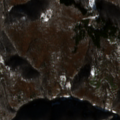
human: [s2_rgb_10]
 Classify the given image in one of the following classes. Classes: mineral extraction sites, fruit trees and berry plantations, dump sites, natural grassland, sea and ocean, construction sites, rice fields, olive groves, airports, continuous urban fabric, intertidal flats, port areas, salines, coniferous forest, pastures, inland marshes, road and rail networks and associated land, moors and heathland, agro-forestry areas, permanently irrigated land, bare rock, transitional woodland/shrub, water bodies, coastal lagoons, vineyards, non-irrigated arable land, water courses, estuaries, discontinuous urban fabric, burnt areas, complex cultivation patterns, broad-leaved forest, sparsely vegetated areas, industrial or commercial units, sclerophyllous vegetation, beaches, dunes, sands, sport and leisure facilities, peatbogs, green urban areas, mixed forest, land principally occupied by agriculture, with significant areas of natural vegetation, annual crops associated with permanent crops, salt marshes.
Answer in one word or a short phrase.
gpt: land principally occupied by agriculture, with significant areas of natural vegetation, broad-leaved forest, transitional woodland/shrub